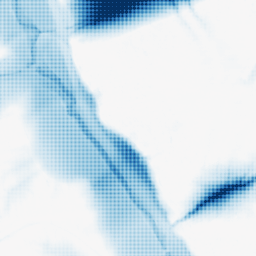
Category: morphological
Decomposition family: morphological
Decomposition parameters: operation: closing
size: 50
Upsampling method: sinc_hamming
Upsampling parameters: scale: 4
kernel_size: 4
Upsampling scale: 4